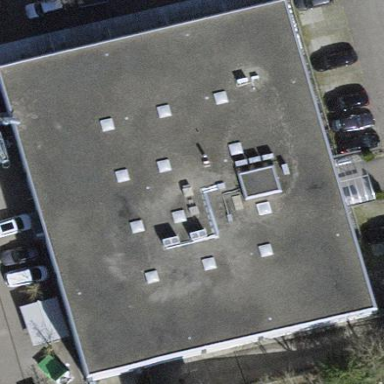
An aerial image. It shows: Industrial building.